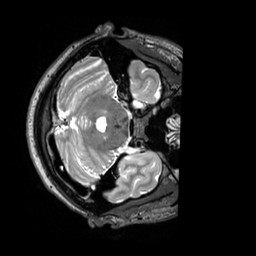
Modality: T2w
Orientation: axial
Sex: male
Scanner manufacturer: siemens
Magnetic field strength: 3 T
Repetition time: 3.2 s
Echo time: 0.409 s